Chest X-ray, PA view. Patient: 81 years old, sex M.
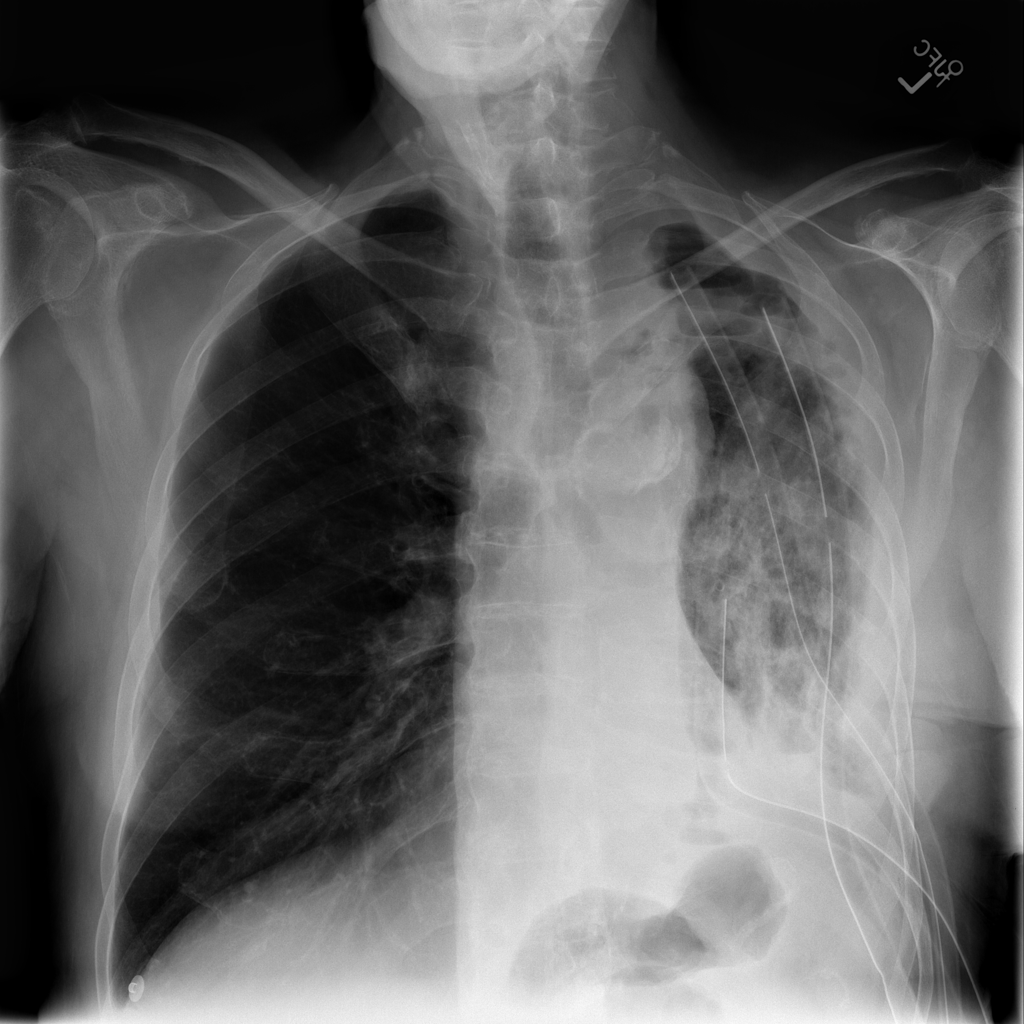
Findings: Pleural_Thickening